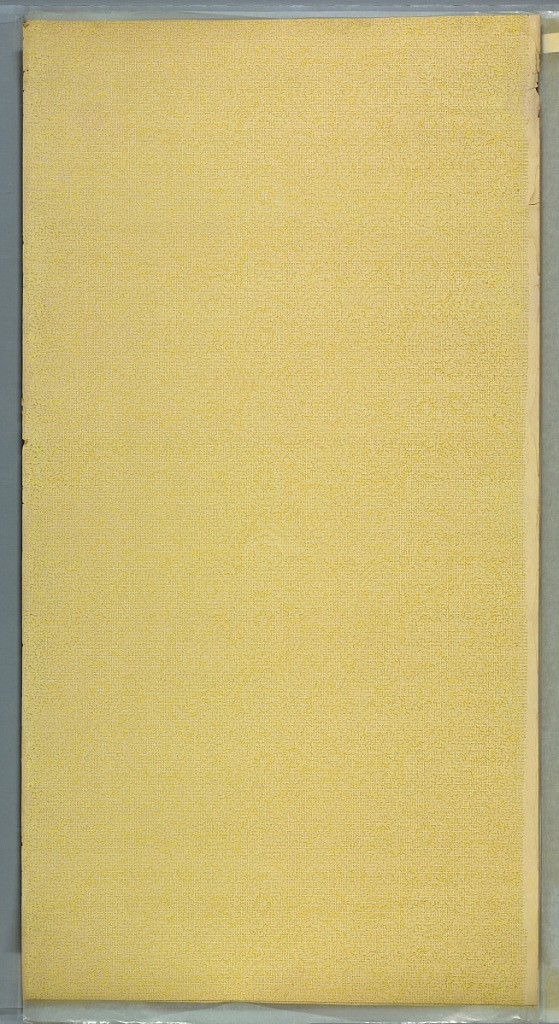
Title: Ceiling paper
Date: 1905–1915
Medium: Machine-printed paper
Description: Ground is cream. Tan vermiculation all over. Square dot grid in beige, covered with faint yellow spirals.